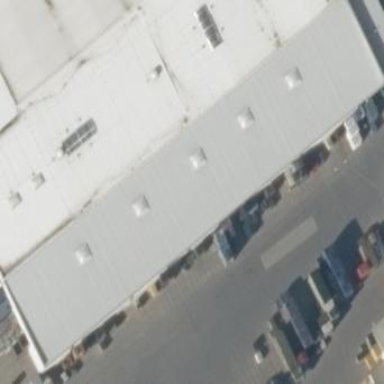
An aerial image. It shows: Commercial building.